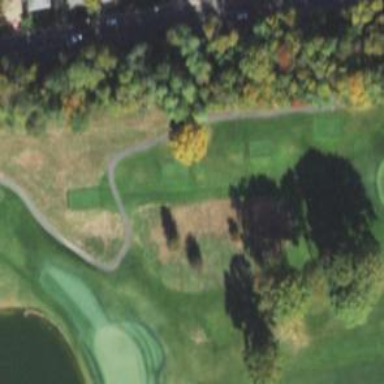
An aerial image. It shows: Golf tee.